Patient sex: F
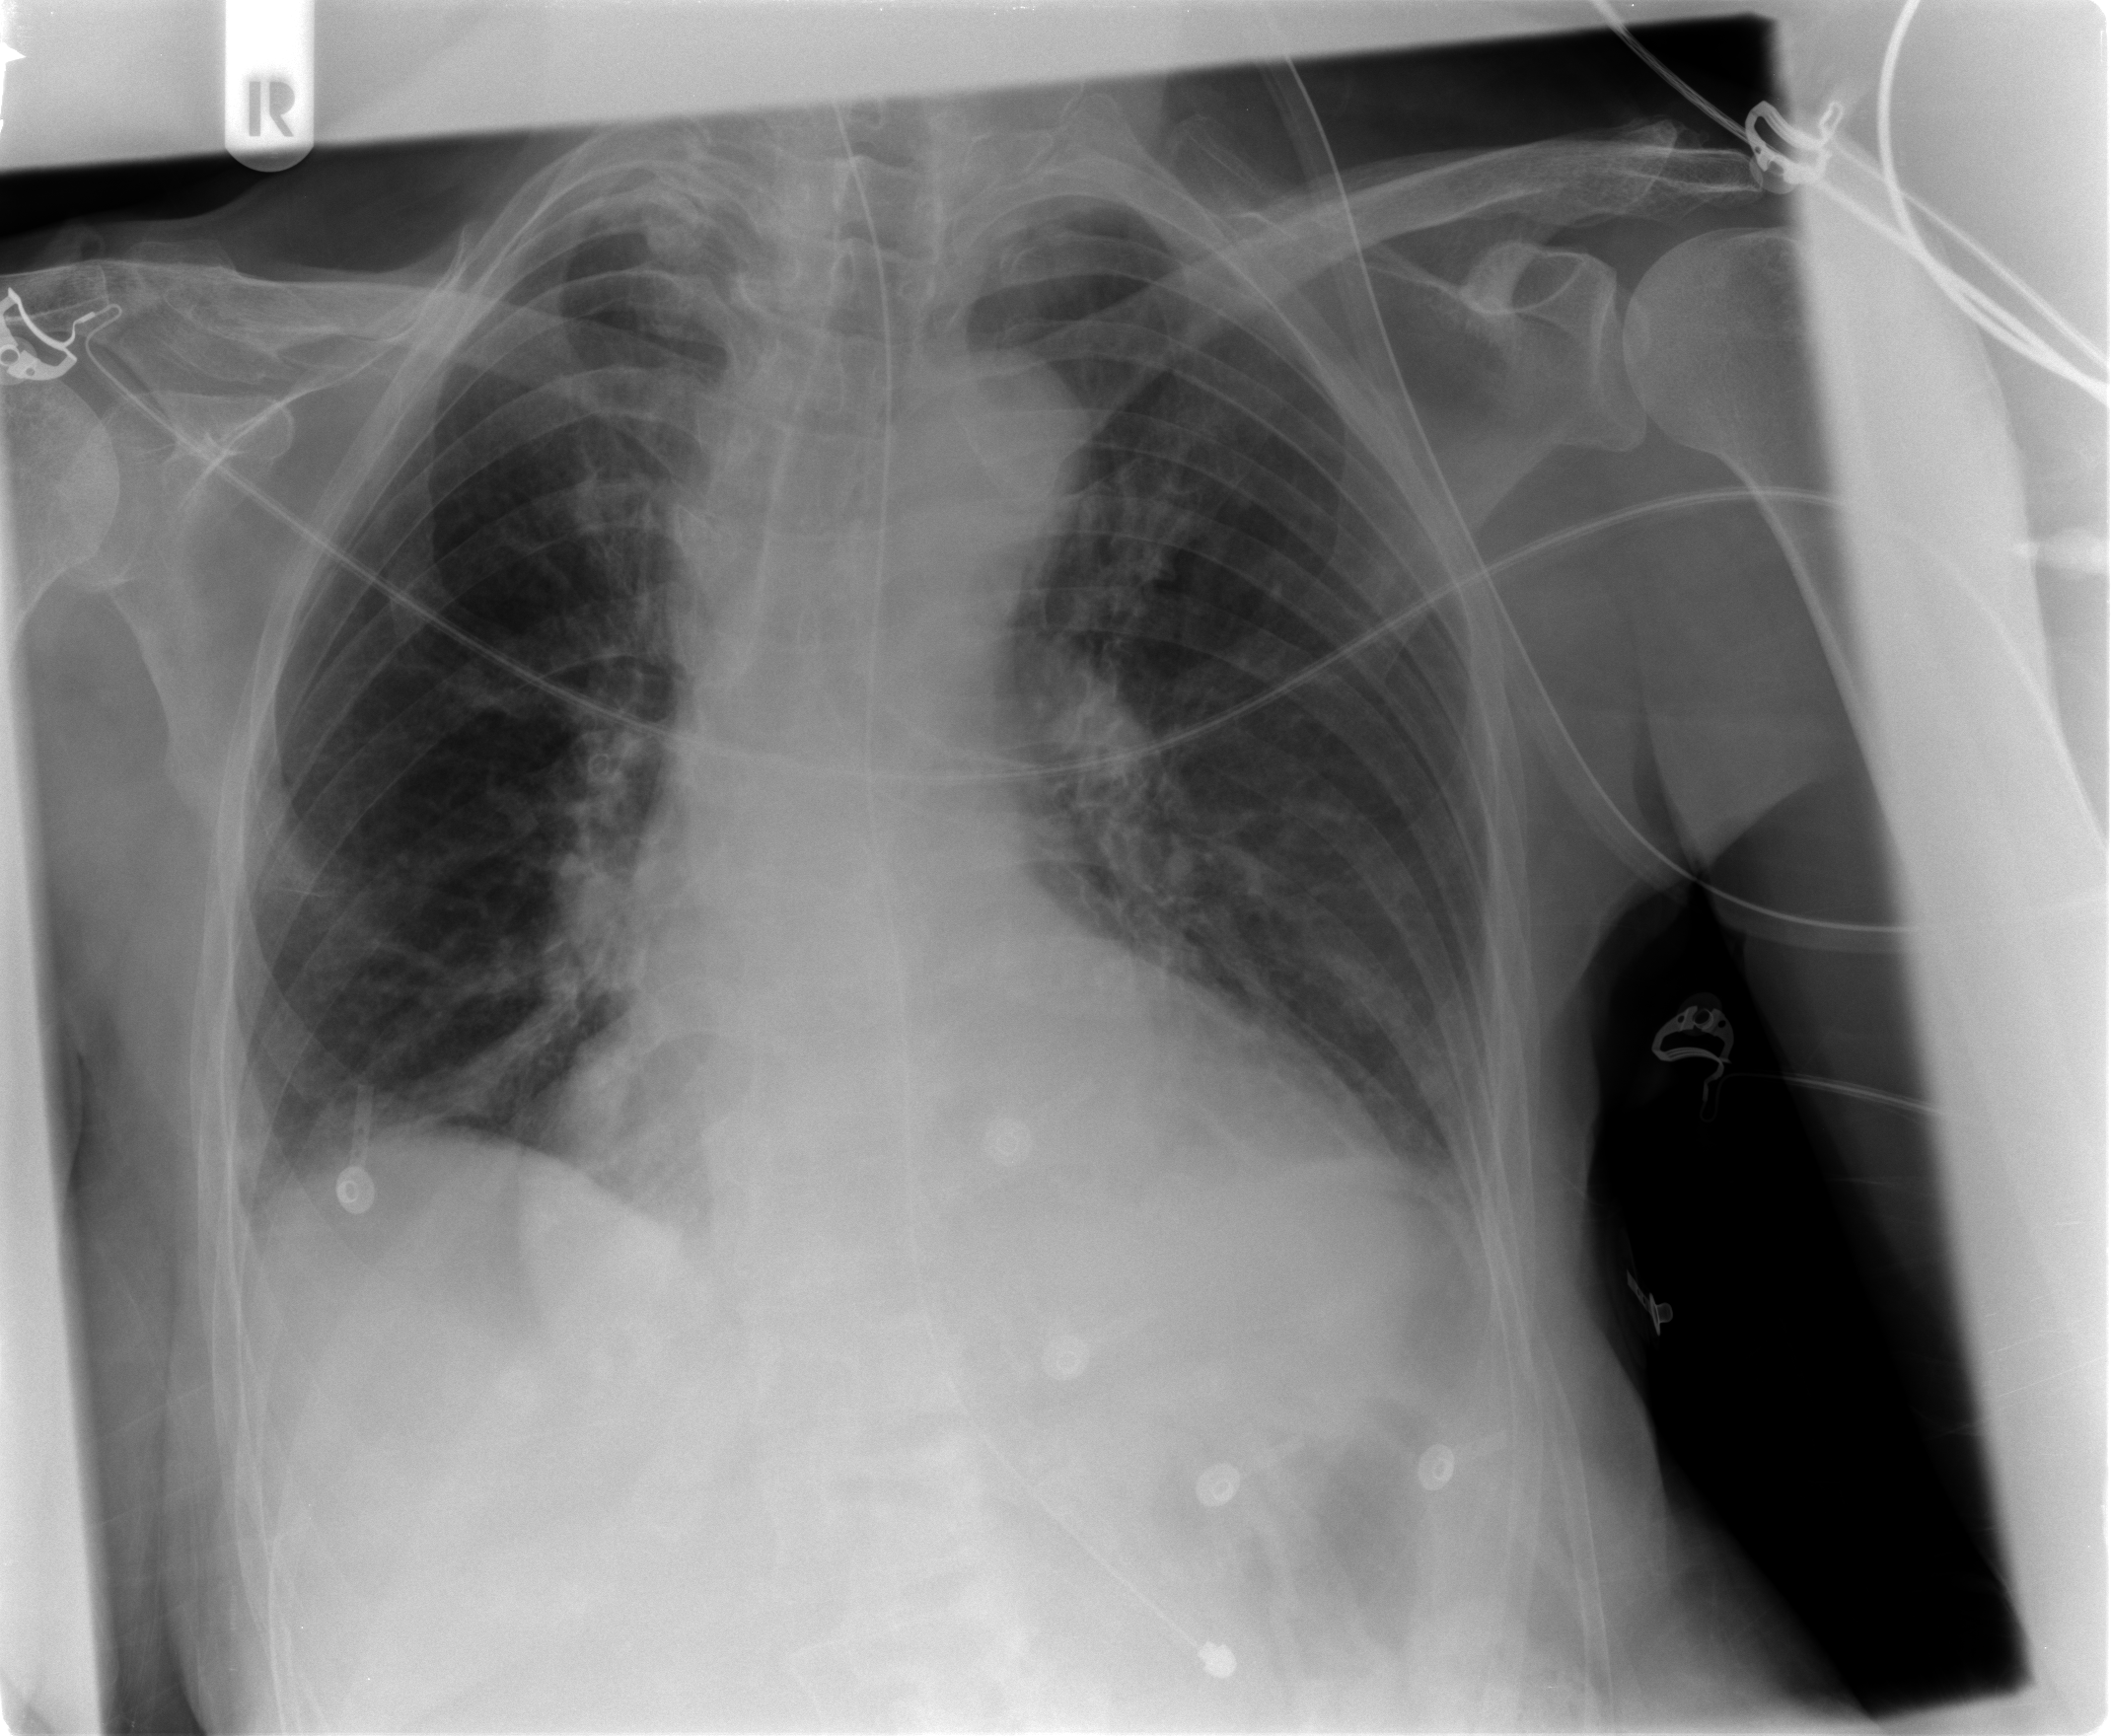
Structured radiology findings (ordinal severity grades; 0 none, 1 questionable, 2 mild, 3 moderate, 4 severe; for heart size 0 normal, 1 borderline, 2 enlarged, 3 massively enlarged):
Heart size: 2
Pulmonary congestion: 0
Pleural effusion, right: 1
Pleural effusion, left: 0
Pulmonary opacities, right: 0
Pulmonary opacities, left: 0
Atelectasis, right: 1
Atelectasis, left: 0